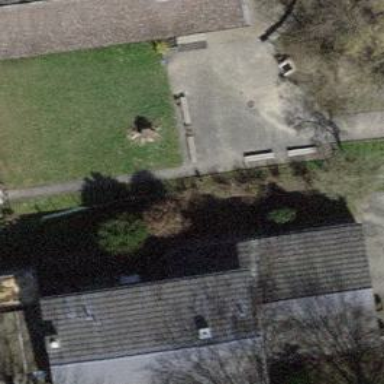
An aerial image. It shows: Bench.